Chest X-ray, AP view. Patient: 49 years old, sex M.
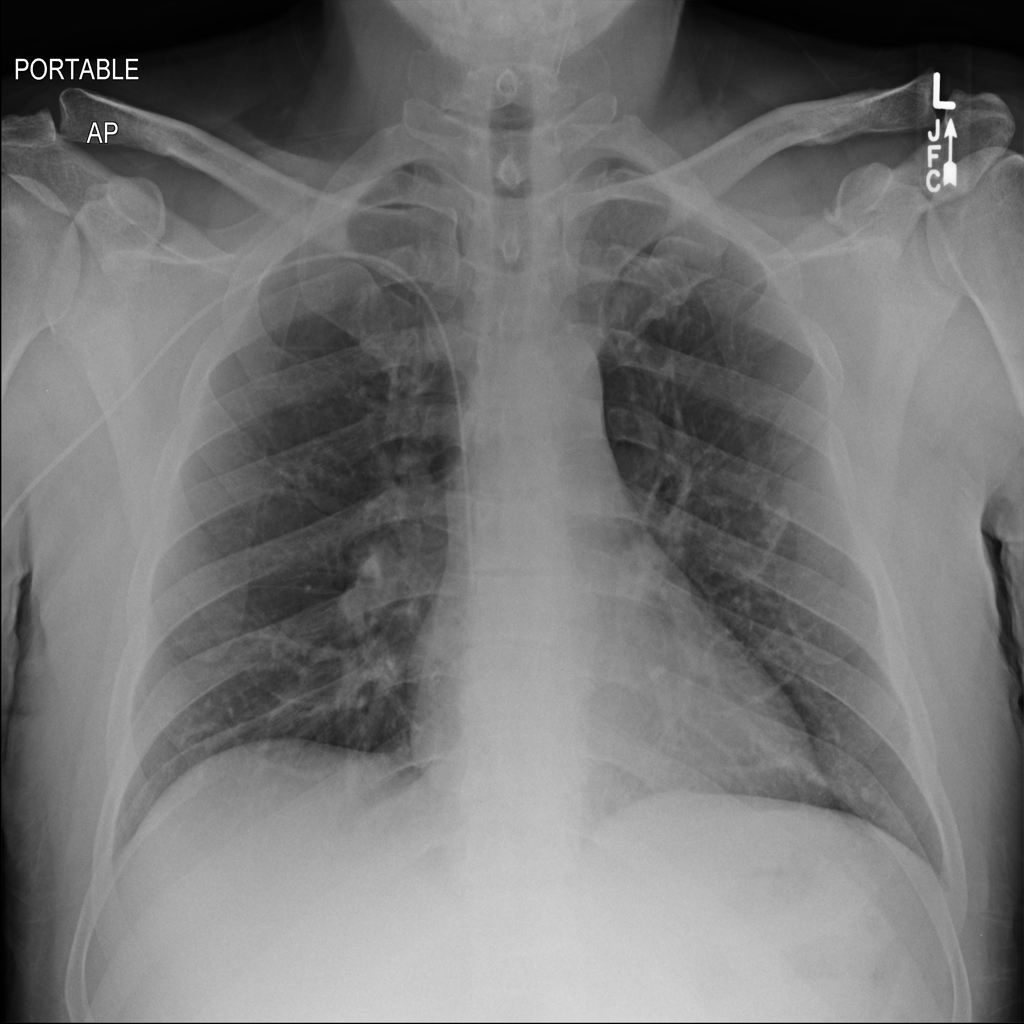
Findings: No Finding